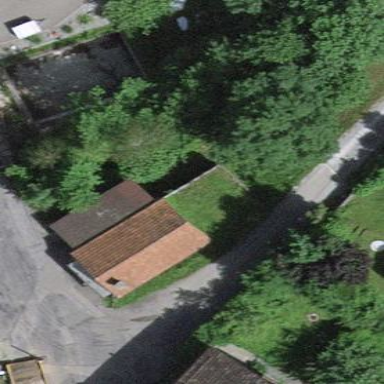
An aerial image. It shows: Garage building.